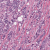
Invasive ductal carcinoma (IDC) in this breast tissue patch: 1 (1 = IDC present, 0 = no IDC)